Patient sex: M
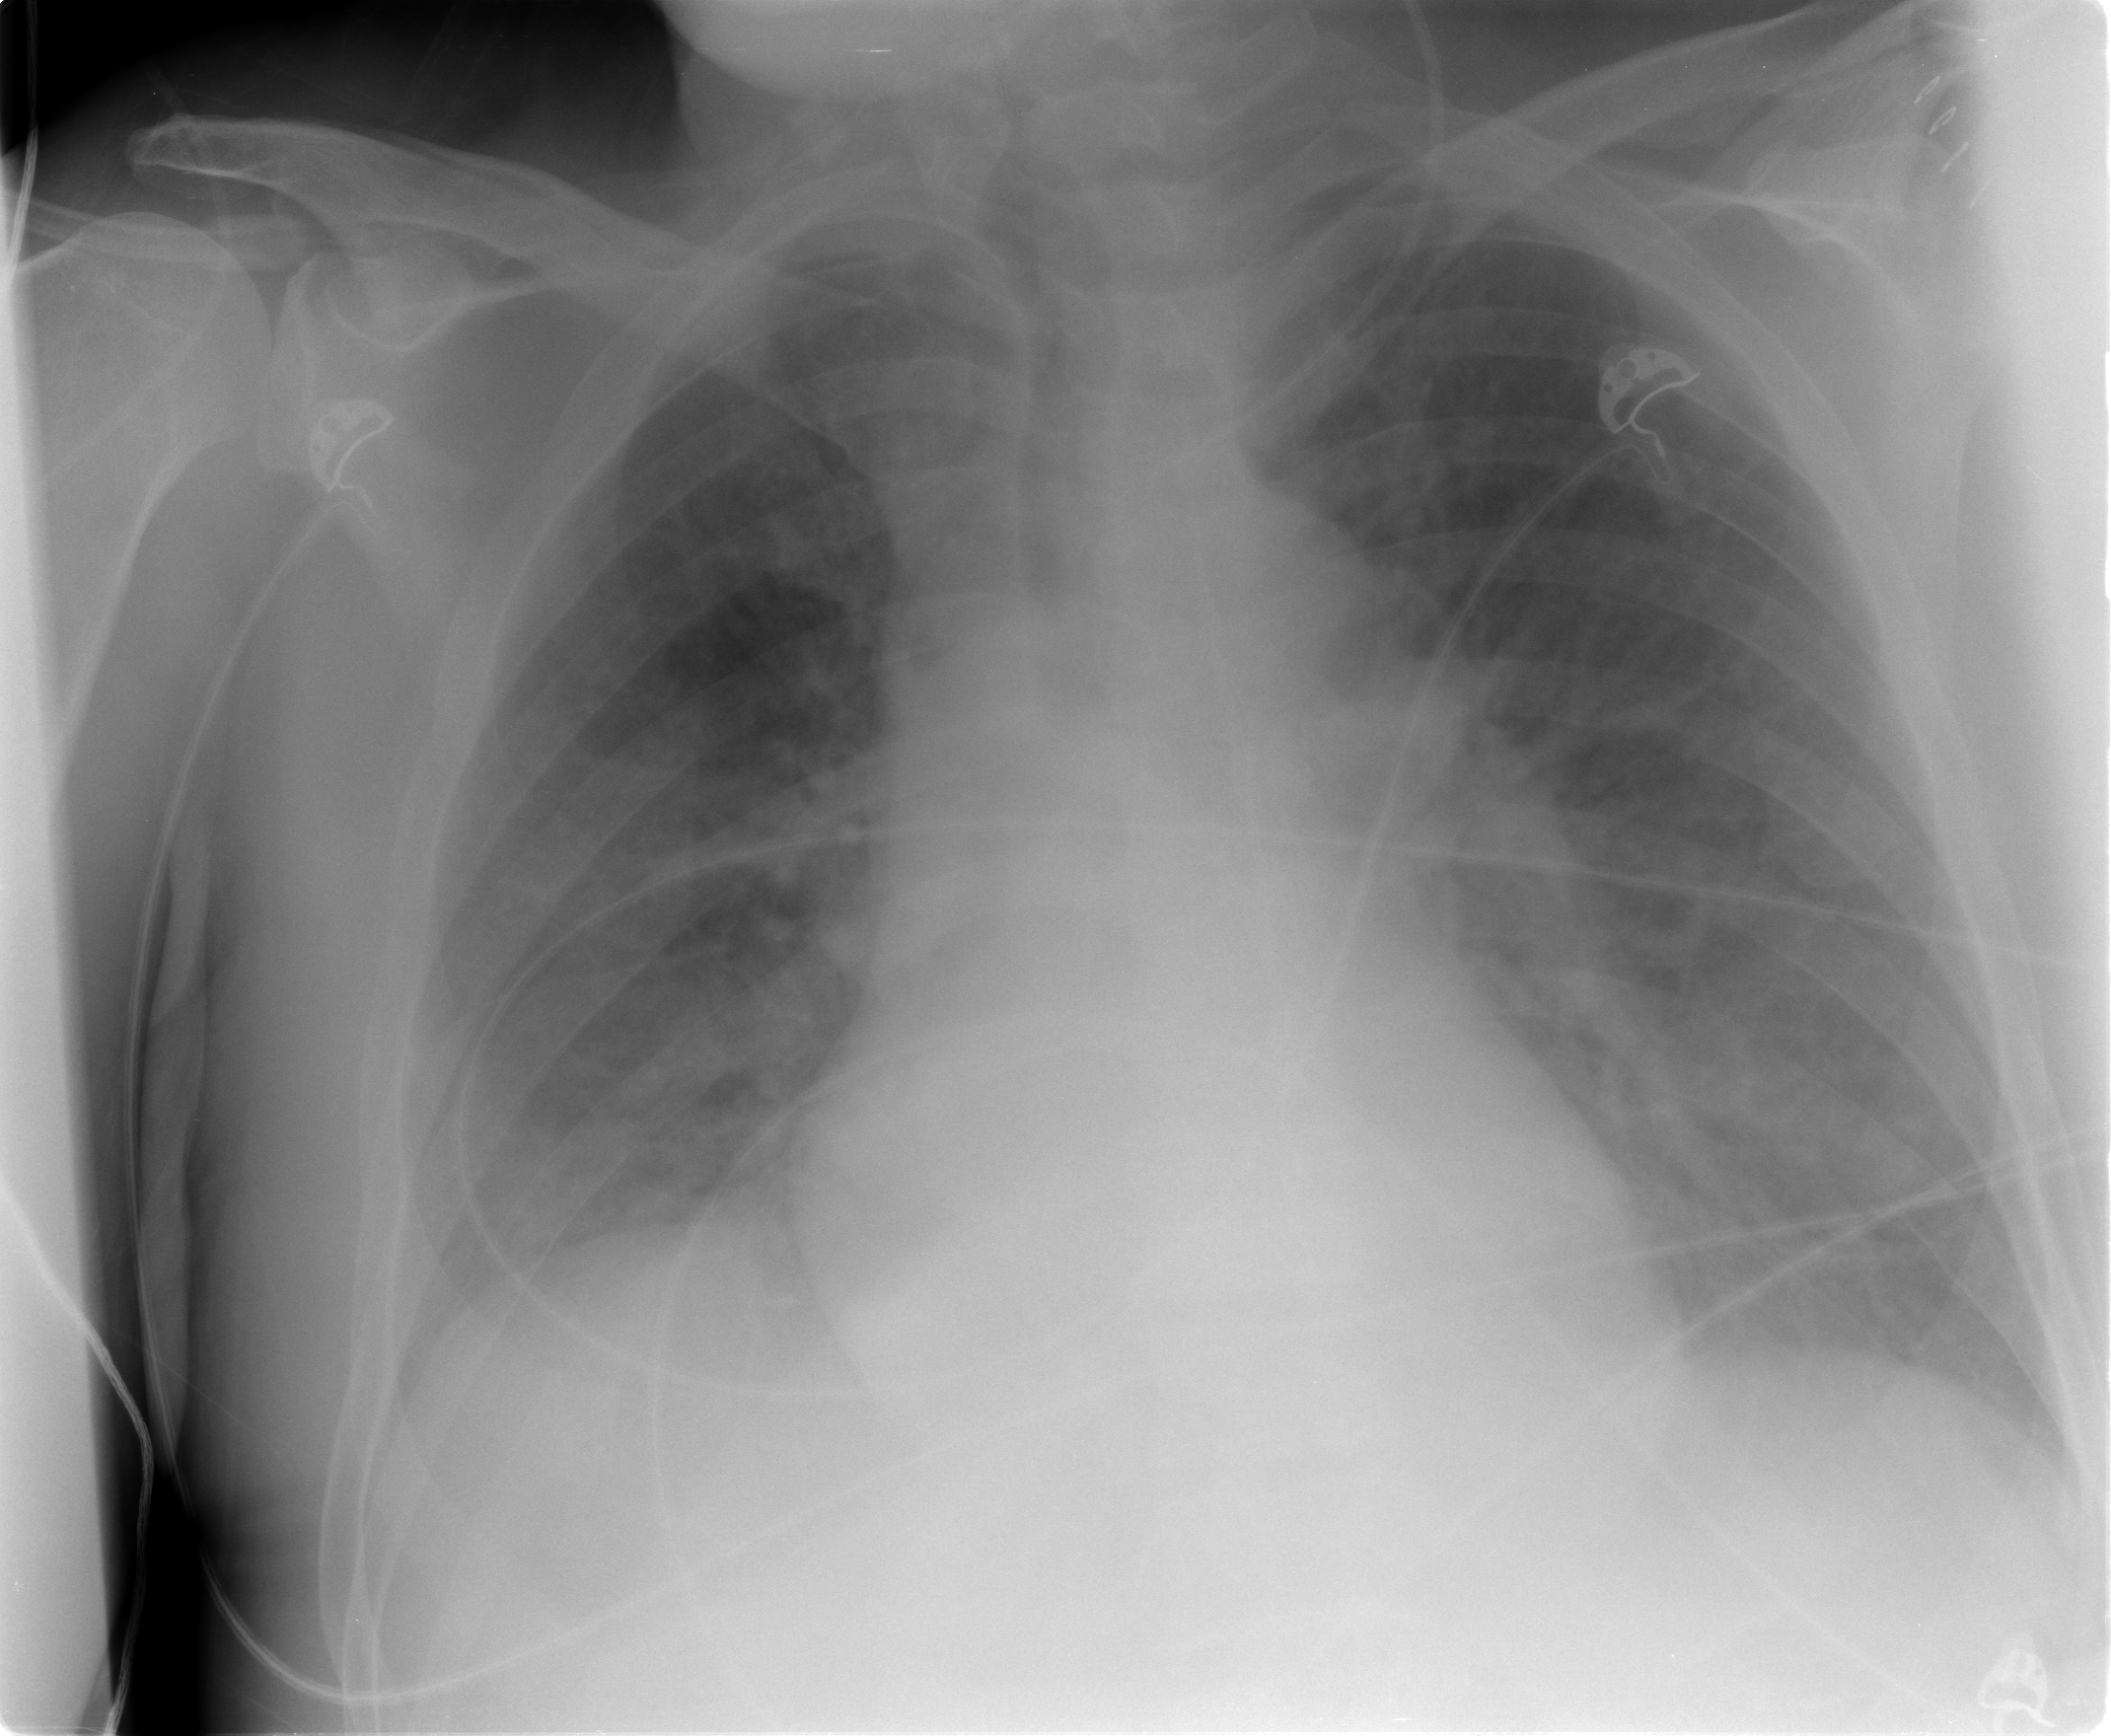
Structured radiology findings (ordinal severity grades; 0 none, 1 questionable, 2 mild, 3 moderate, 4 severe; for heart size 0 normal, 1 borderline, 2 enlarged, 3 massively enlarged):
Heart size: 0
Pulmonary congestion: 3
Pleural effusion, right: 1
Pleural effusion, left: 1
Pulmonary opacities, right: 0
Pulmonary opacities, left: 0
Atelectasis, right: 0
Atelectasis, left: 0